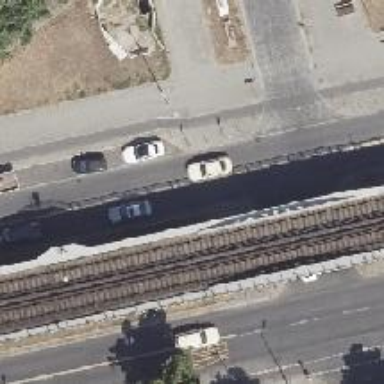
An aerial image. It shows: Asphalt footway with unmarked crossing.